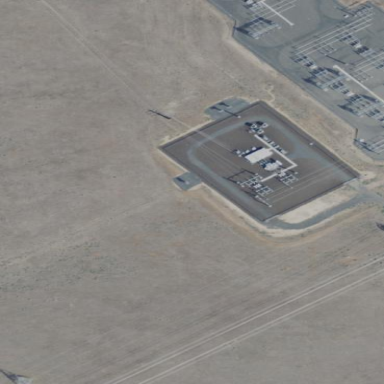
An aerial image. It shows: Power substation.